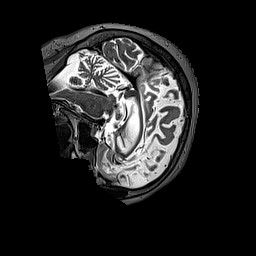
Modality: T2w
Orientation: sagittal
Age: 56
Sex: male
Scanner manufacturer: siemens
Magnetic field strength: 3 T
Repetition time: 3.2 s
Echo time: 0.567 s